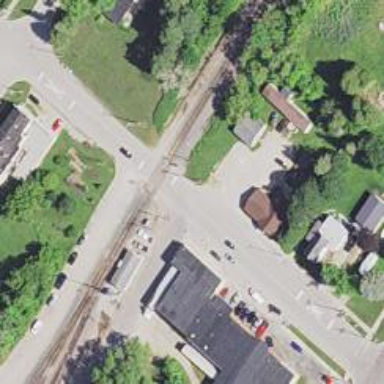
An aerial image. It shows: Railway level crossing.